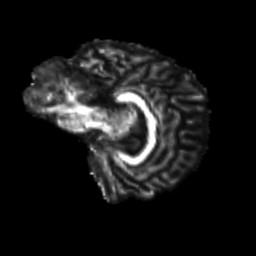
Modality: FA
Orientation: sagittal
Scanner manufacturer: siemens
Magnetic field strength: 3 T
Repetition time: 9.2 s
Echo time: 0.084 s